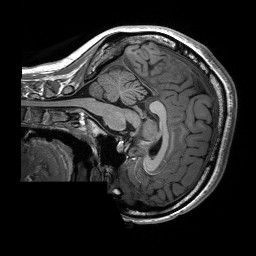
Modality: T1w
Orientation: sagittal
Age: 24
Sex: female
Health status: healthy
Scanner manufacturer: siemens
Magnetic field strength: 3 T
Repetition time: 2.53 s
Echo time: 0.00227 s